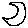
Label: moon